Brain MRI, t1w sequence, axial 2D slice.
Patient: age 44, sex F, weight 96 kg, height 1.95 m
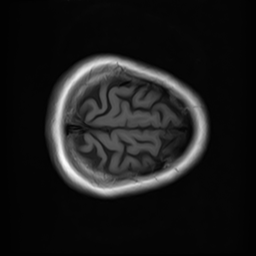